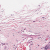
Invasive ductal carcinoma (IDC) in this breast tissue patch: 0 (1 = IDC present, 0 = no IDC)